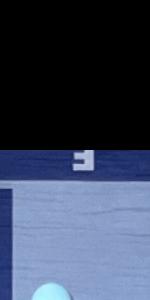
Label: Empty